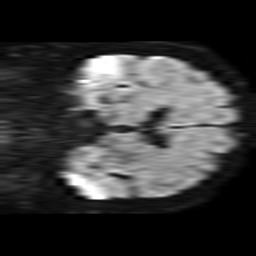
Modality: TRACE
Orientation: coronal
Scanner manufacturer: philips
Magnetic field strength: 1.5 T
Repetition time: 3.403 s
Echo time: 0.06922 s